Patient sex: F
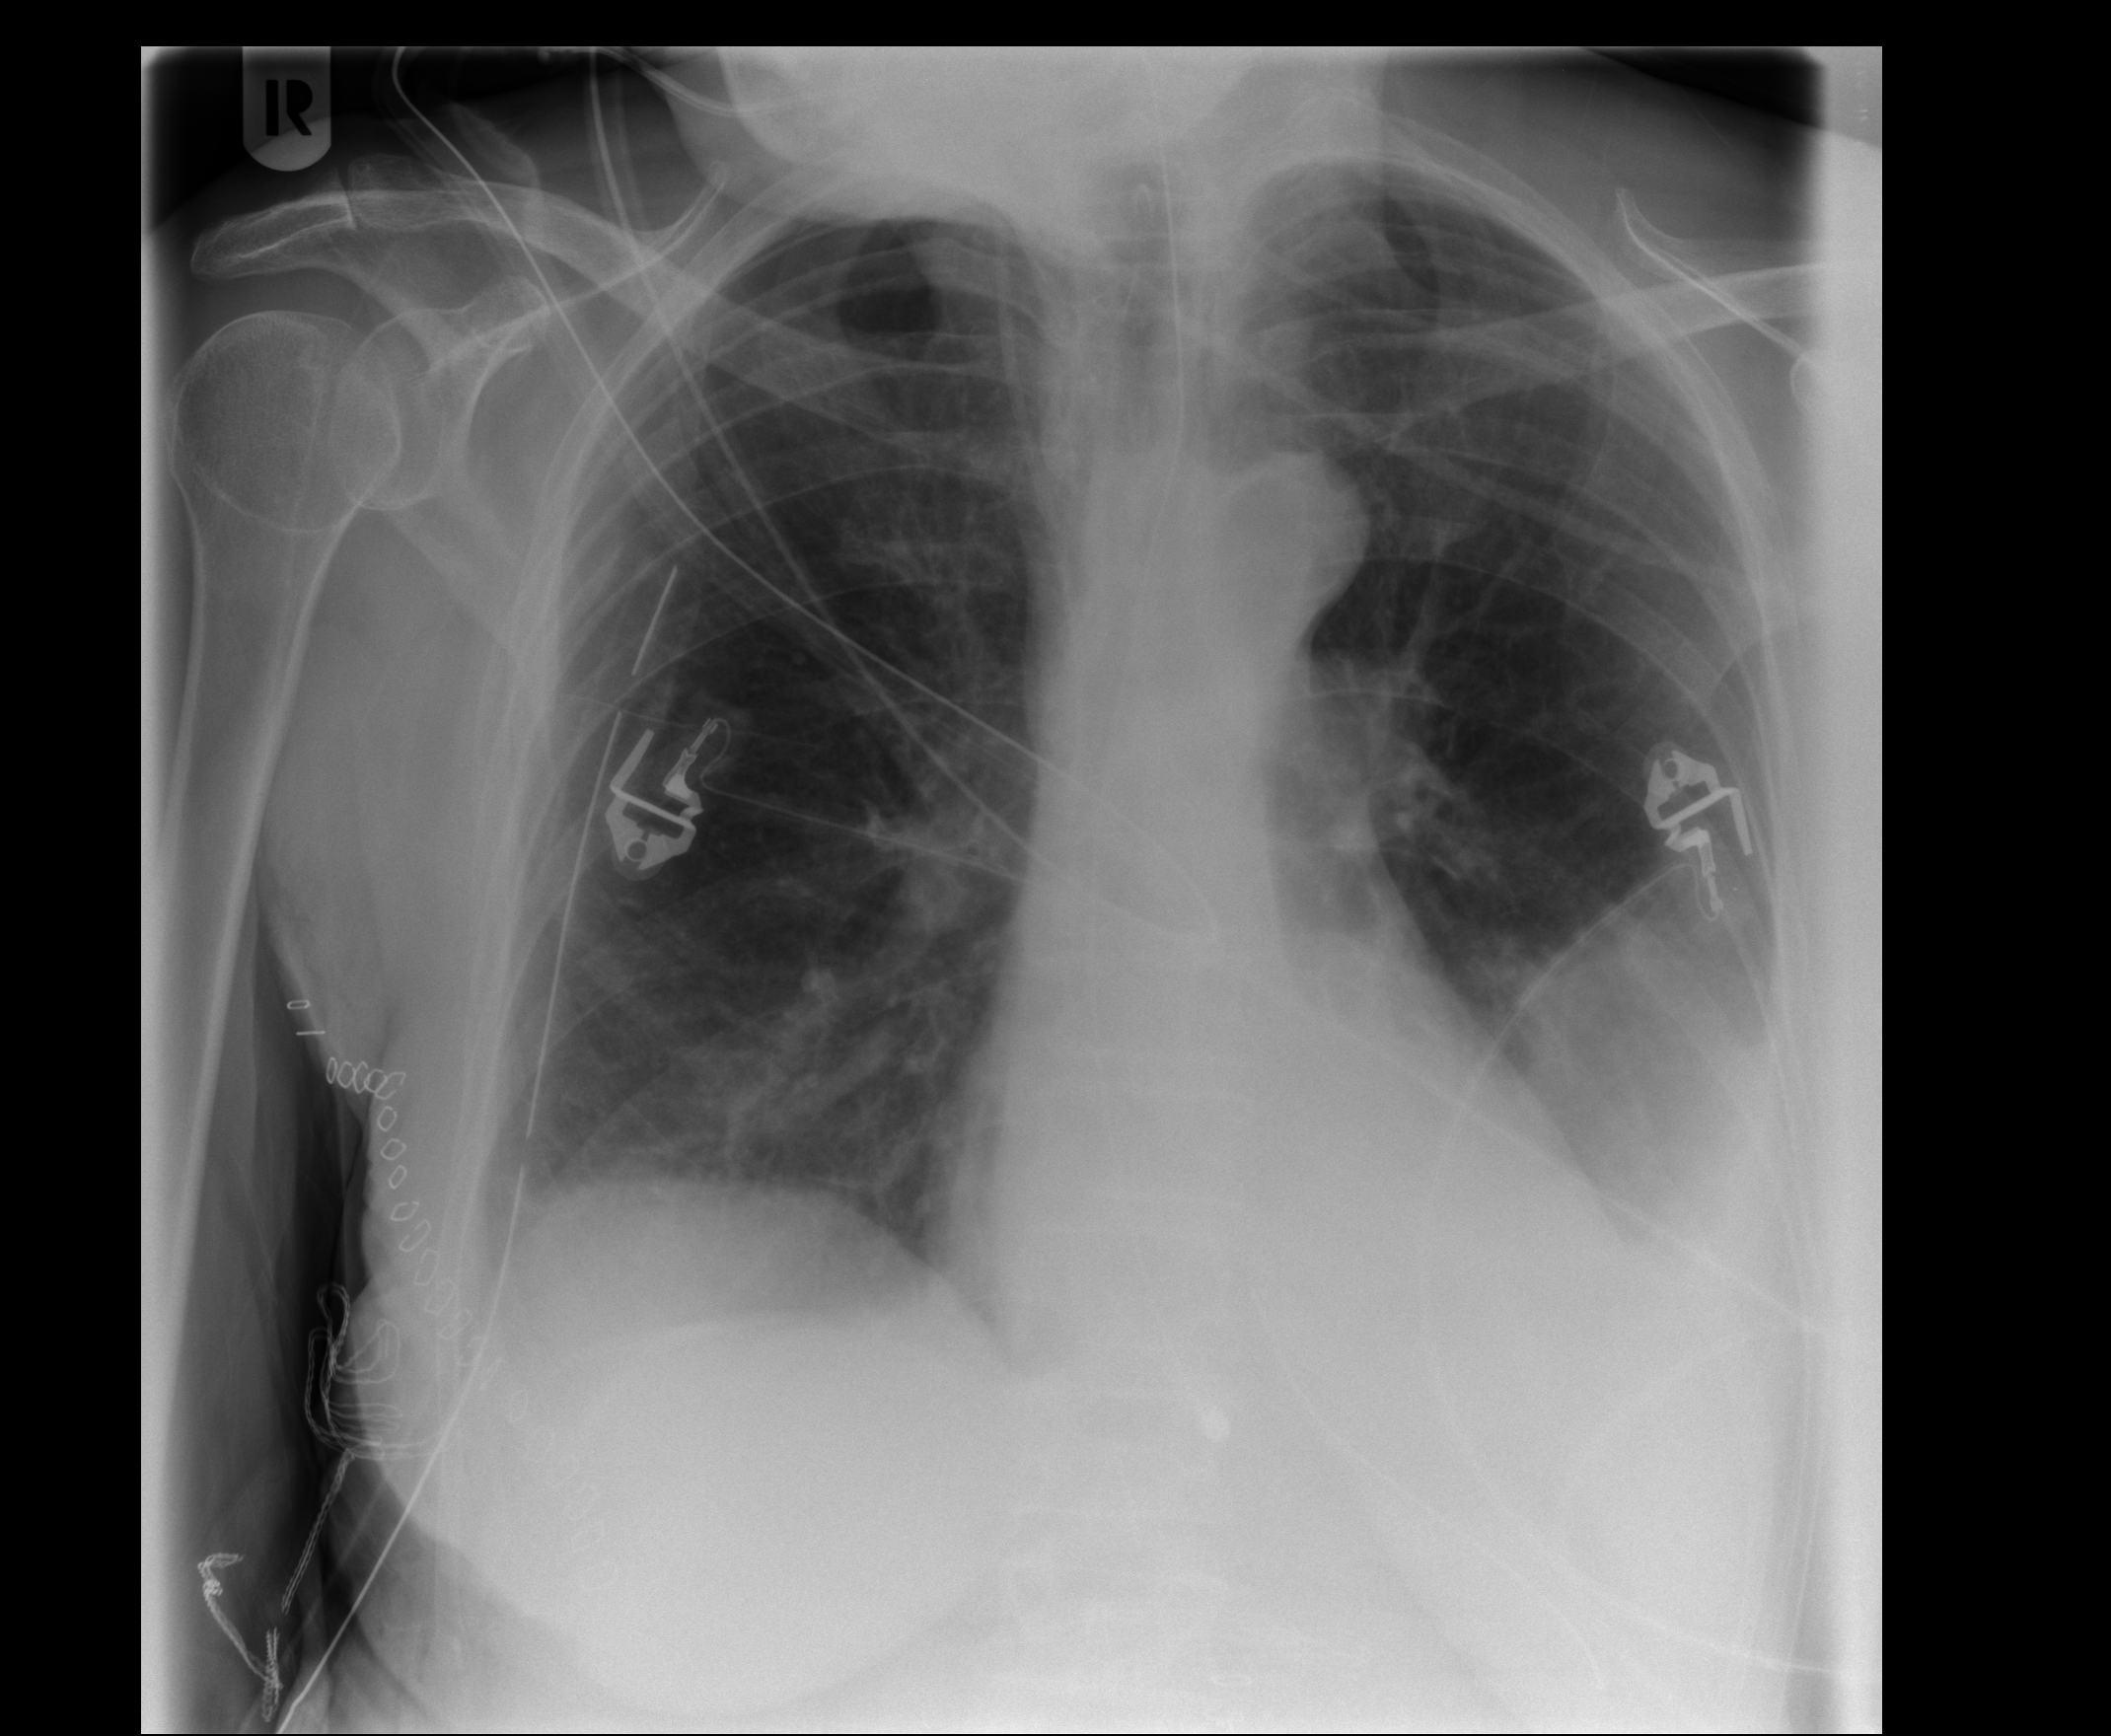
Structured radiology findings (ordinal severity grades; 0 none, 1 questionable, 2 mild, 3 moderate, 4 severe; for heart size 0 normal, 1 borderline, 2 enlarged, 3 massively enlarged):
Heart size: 0
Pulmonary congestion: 2
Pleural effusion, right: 1
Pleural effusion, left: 2
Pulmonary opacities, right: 0
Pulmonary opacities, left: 0
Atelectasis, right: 2
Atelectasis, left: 2